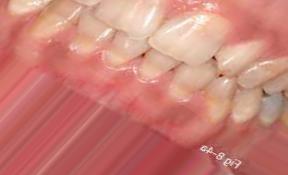
Condition: Tooth Discoloration